Field crop: maize
Growth stage: 1
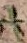
Species: atriplex